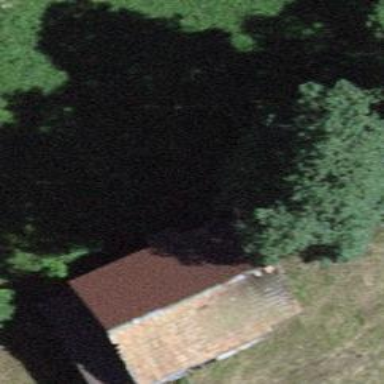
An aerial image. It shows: Barn.